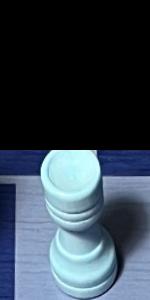
Label: Rook_White